Field crop: maize
Growth stage: 1
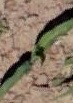
Species: maize